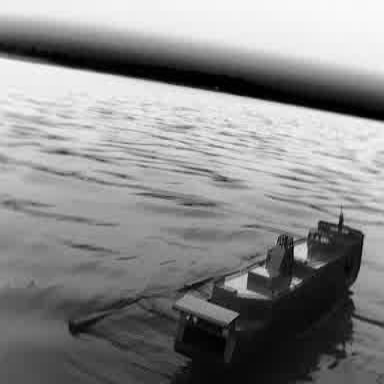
There is a container_ship in the infrared image.